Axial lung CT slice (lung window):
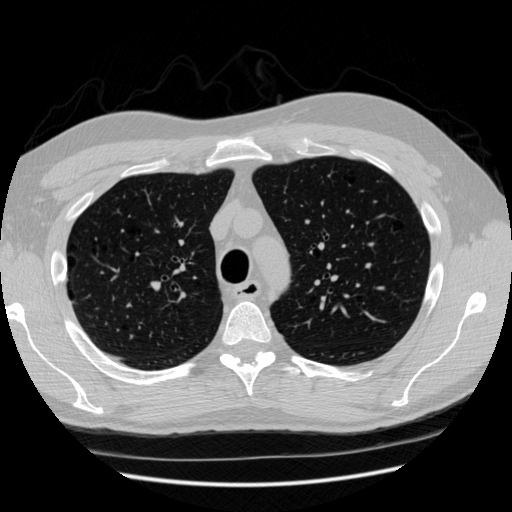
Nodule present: no